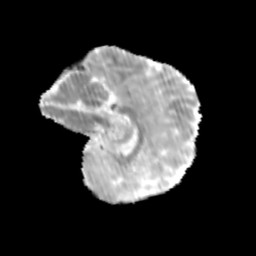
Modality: MD
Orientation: sagittal
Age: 8
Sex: male
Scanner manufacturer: siemens
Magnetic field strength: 3 T
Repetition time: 3.8 s
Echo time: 0.07 s